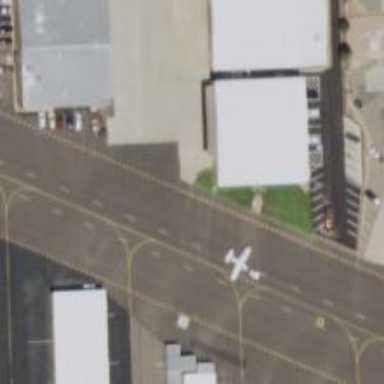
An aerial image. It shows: View of taxiway at the airport.